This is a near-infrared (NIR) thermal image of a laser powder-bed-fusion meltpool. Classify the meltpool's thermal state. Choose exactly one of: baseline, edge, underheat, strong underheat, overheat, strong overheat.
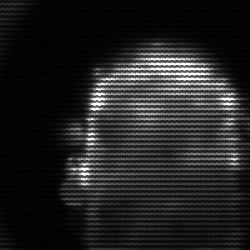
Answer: baseline